Question: My app ask the user to take a photo and then saves it.
I have noticed that Samsung Galaxy S2 takes a portrait photo
but when I save it to the server I see it in landscape only in the server.
(even though it was taken in portrait).
It doesn't happen for me with other phones (Samsung S4, Nexus 5).
When I look at the photo gallery I see the photo in portrait.
The weird thing is that in my java code it seemed to be portrait orientation
so I really don't get it:
'''
if (getContext().getResources().getConfiguration().orientation == Configuration.ORIENTATION_LANDSCAPE) {
//a
}else {
//b
}
'''
But i saw something odd: the settings and other native dialog are all landscape when using S2 camera. see attachment:
I have checked 'exif.getAttributeInt(ExifInterface.TAG_ORIENTATION' and got 6 ( ExifInterface.ORIENTATION_ROTATE_90)
So i have tried to set this to ORIENTATION_ROTATE_270 or ORIENTATION_NORMAL
but it didn't help
'''
ExifInterface exif;
try {
exif = new ExifInterface(imageFilename);
int orientation =
exif.getAttributeInt(ExifInterface.TAG_ORIENTATION, ExifInterface.ORIENTATION_NORMAL);
exif.setAttribute(ExifInterface.TAG_ORIENTATION,
String.valueOf(ExifInterface.ORIENTATION_ROTATE_270));
exif.saveAttributes();
orientation =
exif.getAttributeInt(ExifInterface.TAG_ORIENTATION, ExifInterface.ORIENTATION_NORMAL);
boolean b = orientation == Configuration.ORIENTATION_LANDSCAPE;
} catch (IOException e) {
// TODO Auto-generated catch block
e.printStackTrace();
}
'''

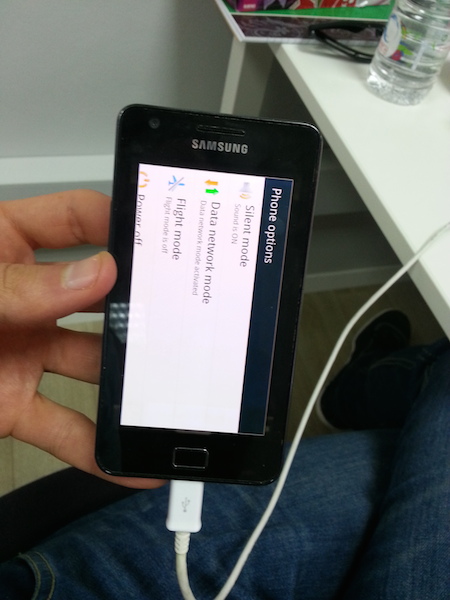
Answer: You are right. The documentation of <URL> is very clear:
> The camera driver may set orientation in the EXIF header without
rotating the picture. Or the driver may rotate the picture and the
EXIF thumbnail. If the Jpeg picture is rotated, the orientation in the
EXIF header will be missing or 1 (row #0 is top and column #0 is left
side).
The solution is to actually perform rotation of the pictures before upload, or maybe on the server (the choice depends on your product requirements). You can use a Java <URL>.